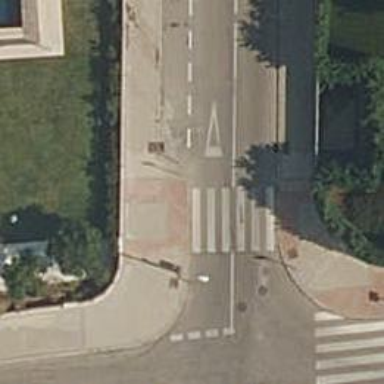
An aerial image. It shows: Uncontrolled road crossing.